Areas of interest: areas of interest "Xi'an People's Art Gallery"
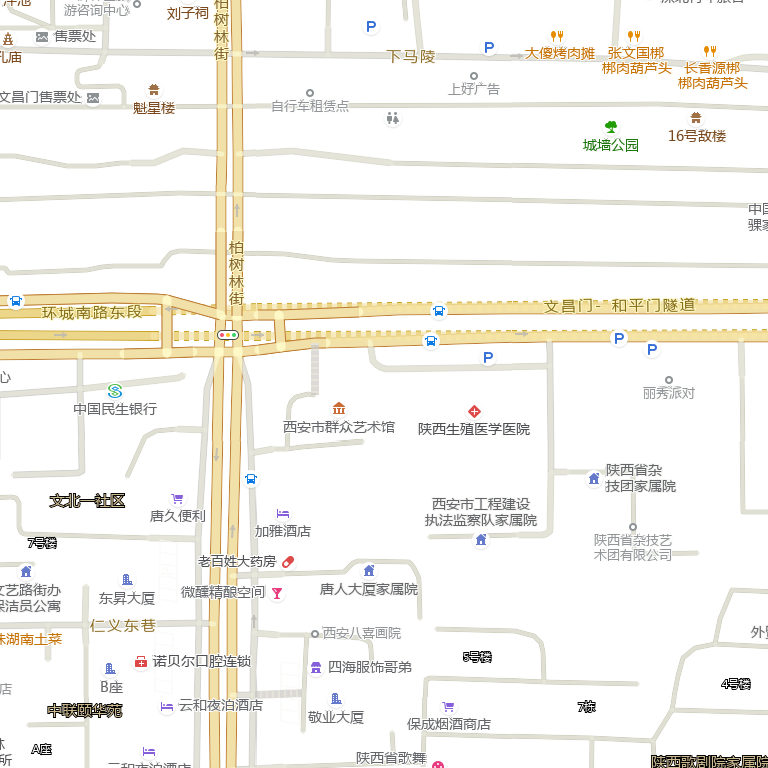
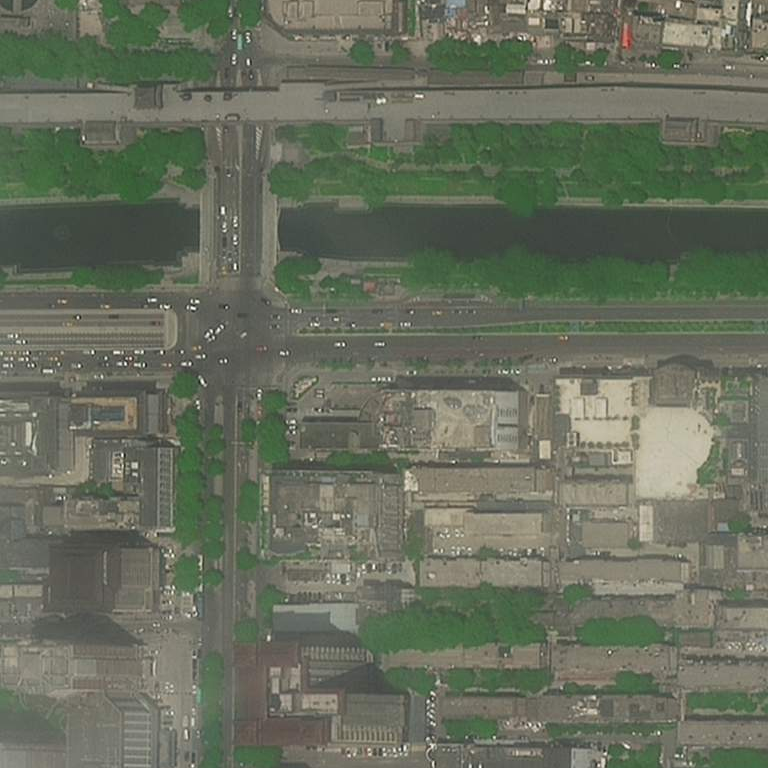